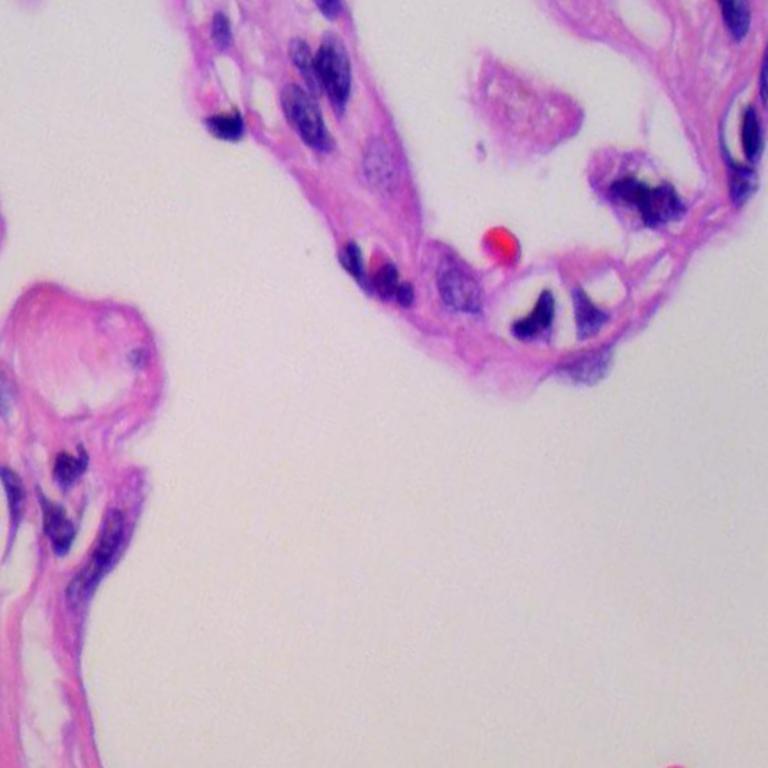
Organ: lung
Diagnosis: benign